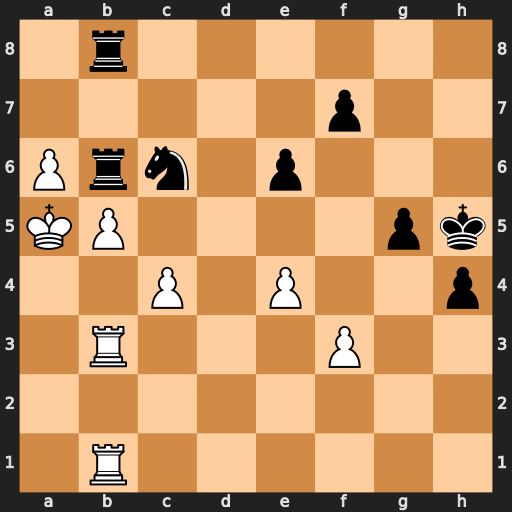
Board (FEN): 1r6/5p2/Prn1p3/KP4pk/2P1P2p/1R3P2/8/1R6
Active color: w
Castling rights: -
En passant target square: -
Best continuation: bxc6 Rxb3 Rxb3